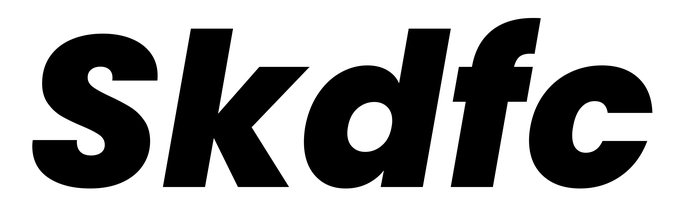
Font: Poppins-ExtraBoldItalic